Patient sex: M
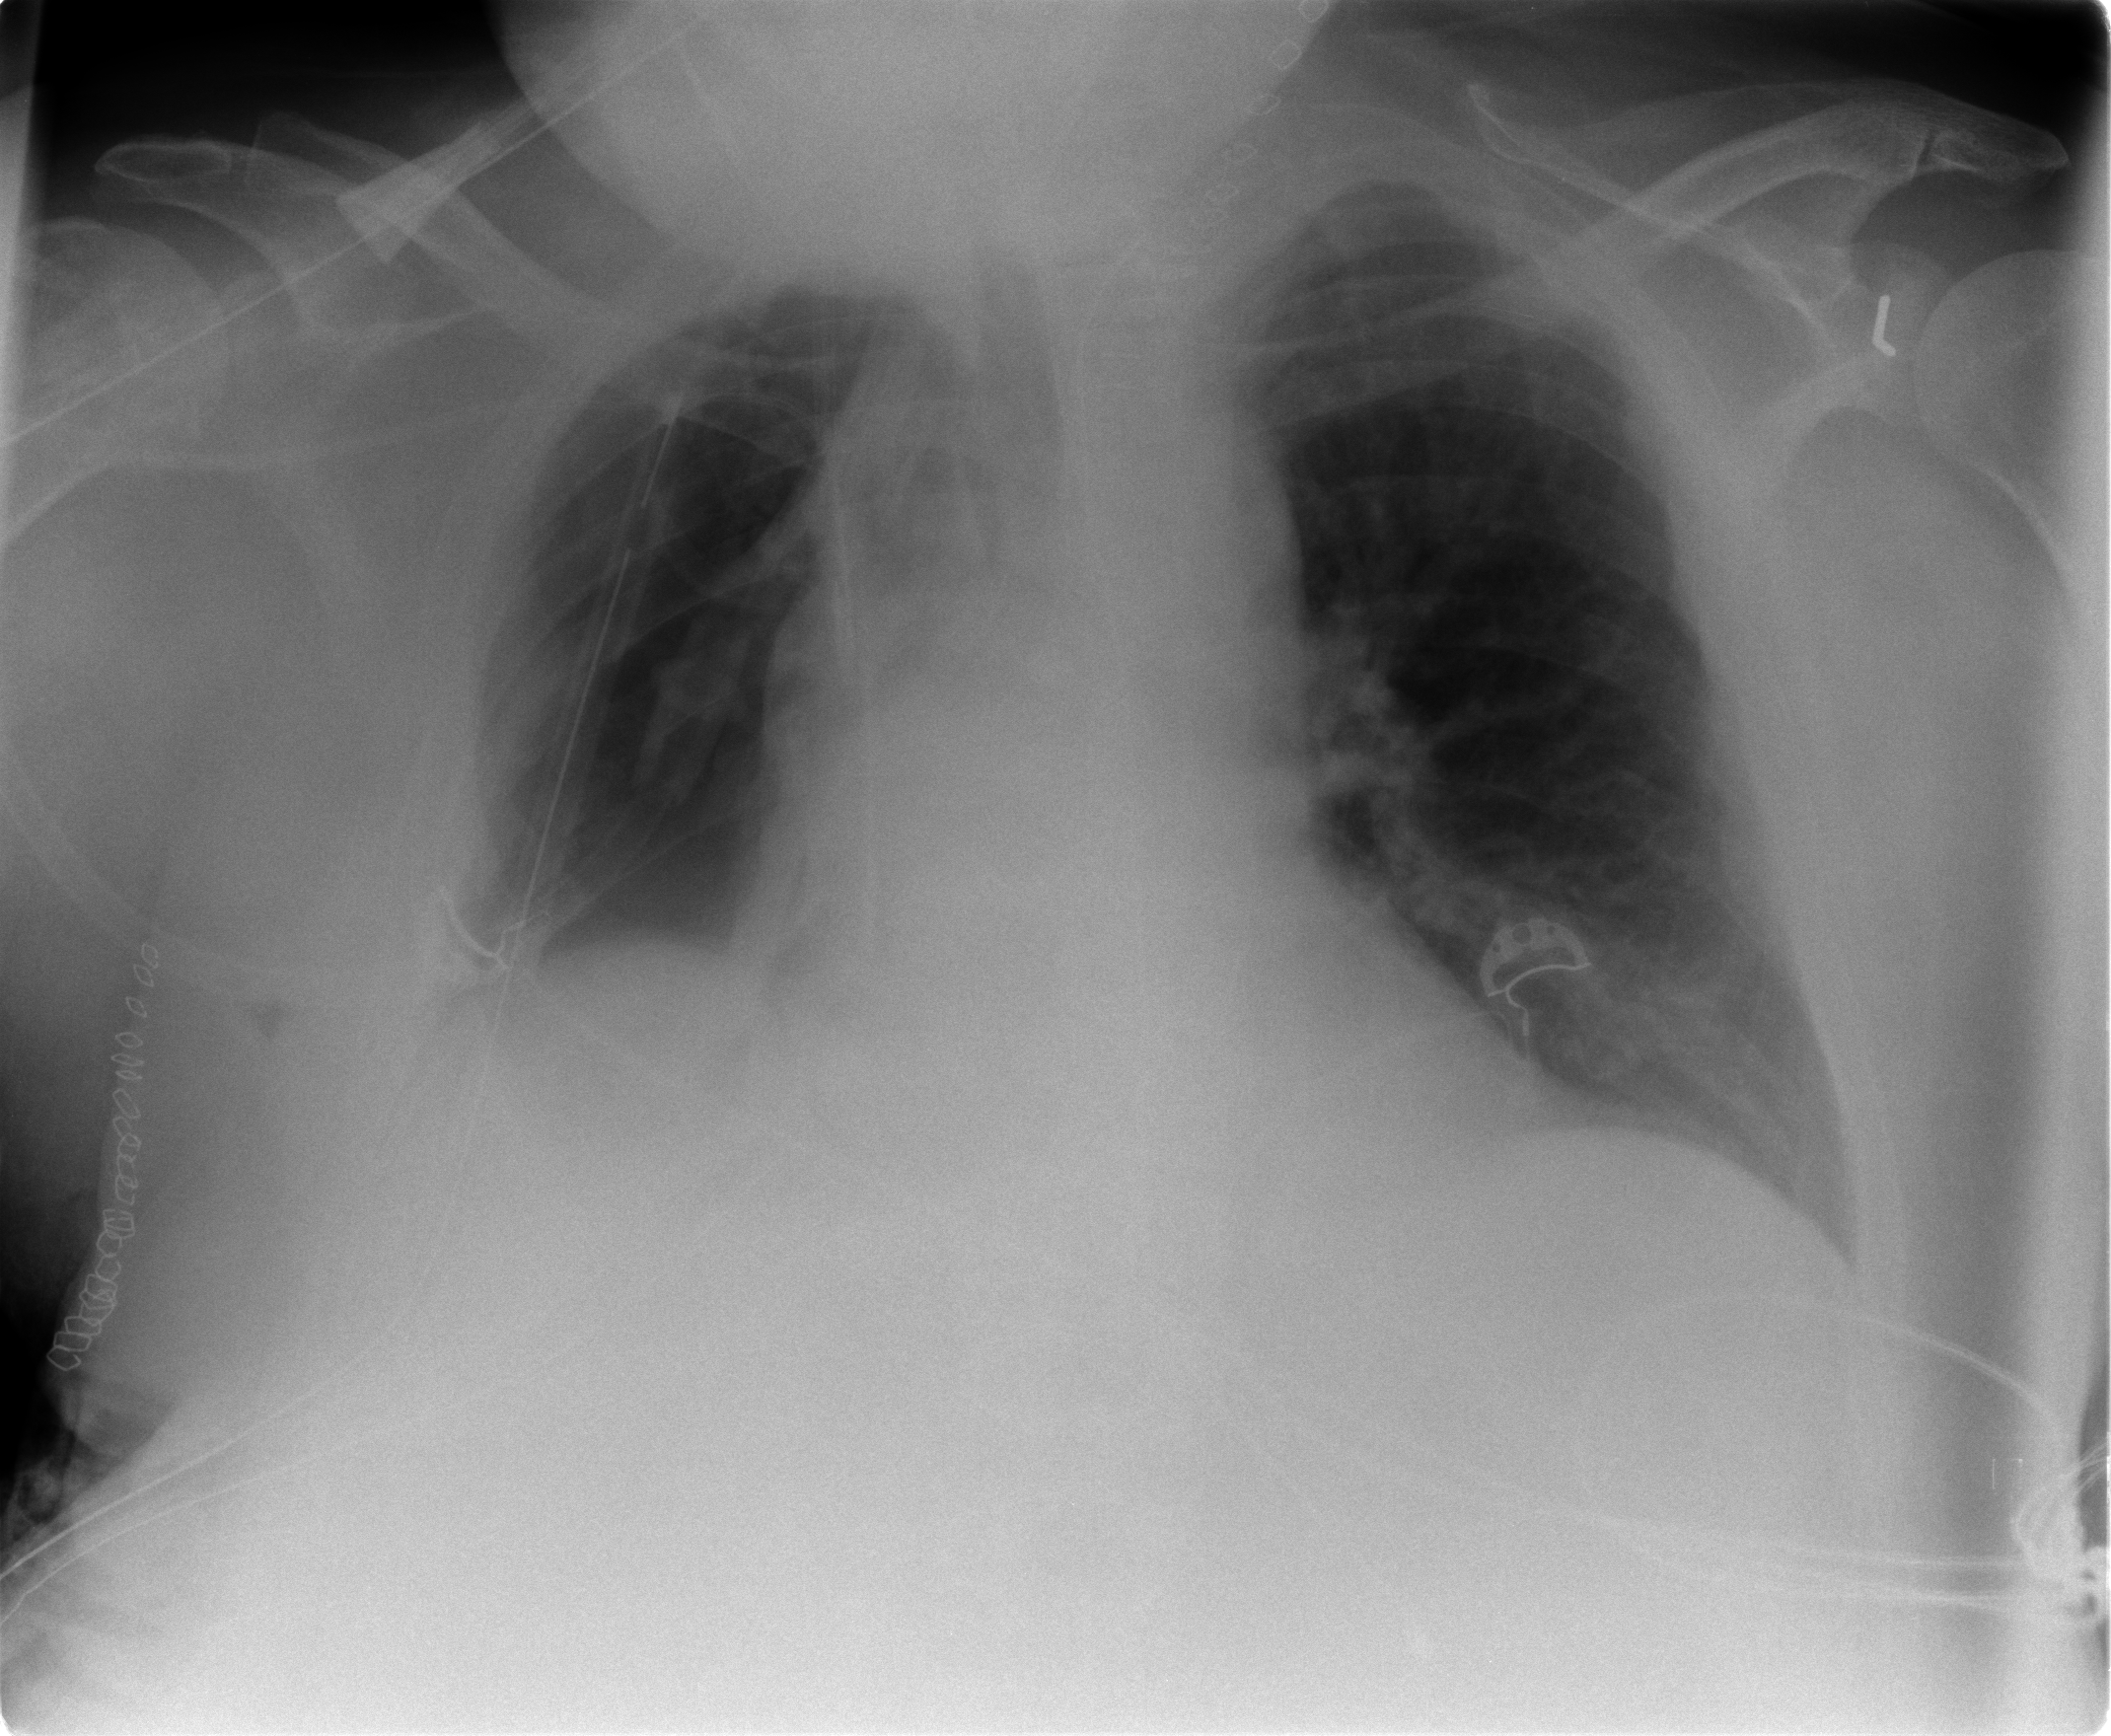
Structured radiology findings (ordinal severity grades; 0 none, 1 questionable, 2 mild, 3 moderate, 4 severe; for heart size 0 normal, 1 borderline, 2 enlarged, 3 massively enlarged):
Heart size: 2
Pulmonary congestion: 2
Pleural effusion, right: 2
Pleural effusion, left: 2
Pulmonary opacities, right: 0
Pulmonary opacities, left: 0
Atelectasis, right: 2
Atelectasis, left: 2